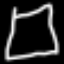
Label: square